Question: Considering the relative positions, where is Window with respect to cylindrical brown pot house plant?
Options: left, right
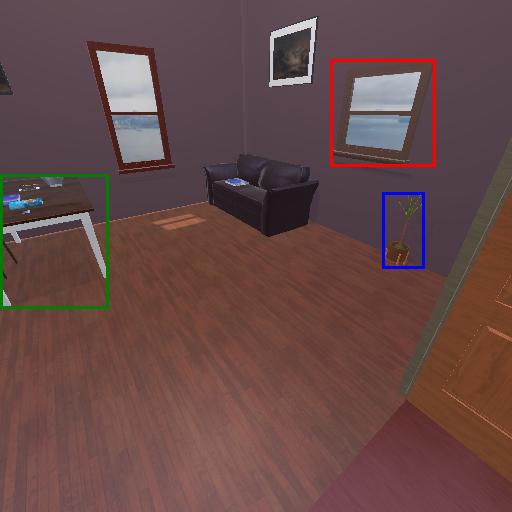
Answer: left